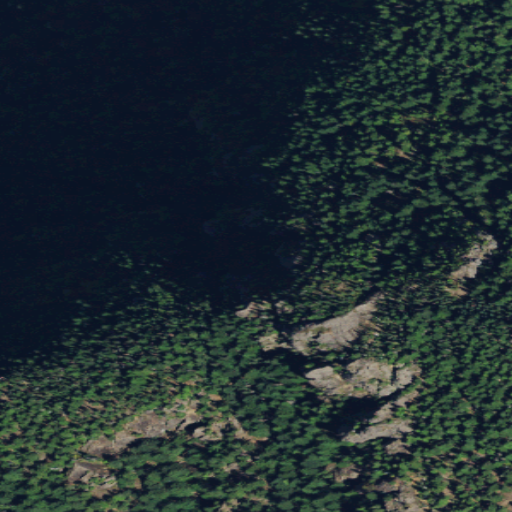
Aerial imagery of mountain in Washington named Hamilton Mountain containing evergreen forest and shrub